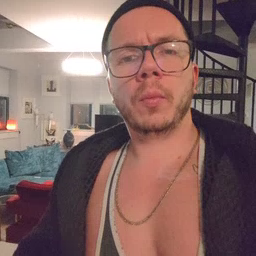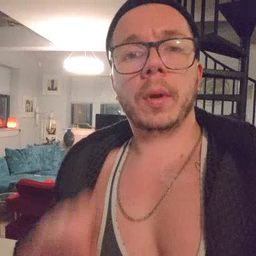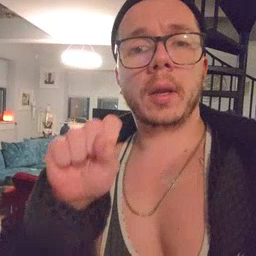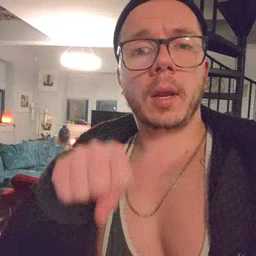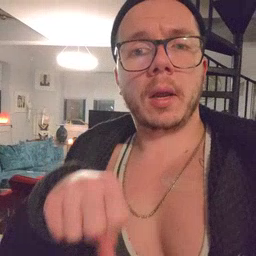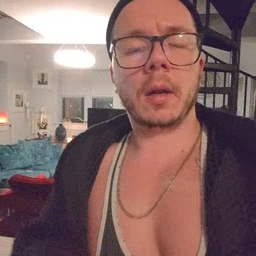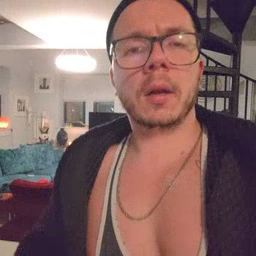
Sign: can